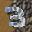
Label: 3